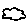
Label: cloud